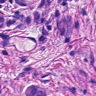
Metastatic tissue present: yes